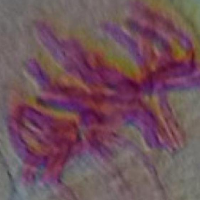
Label: metaphase